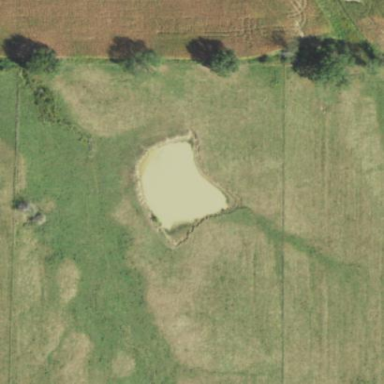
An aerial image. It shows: Pond with natural water.